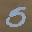
Label: 5